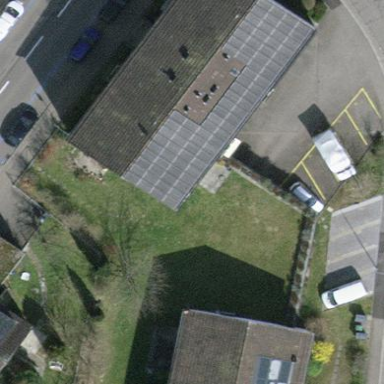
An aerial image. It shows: Group of garages.